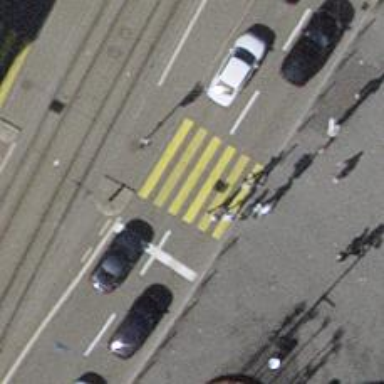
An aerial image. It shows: Zebra crossing controlled by traffic signals.